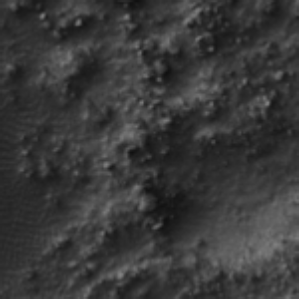
Label: frost